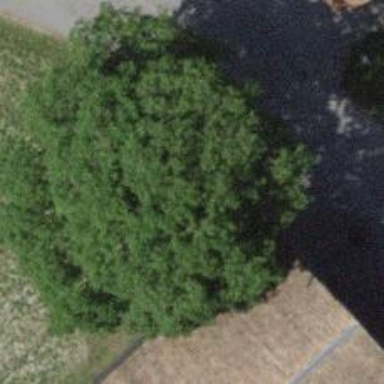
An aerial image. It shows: Beautiful tree in nature.